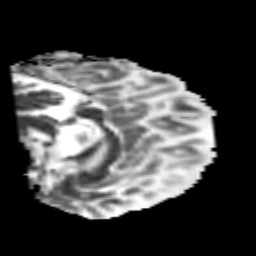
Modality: MD
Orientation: sagittal
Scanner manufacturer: siemens
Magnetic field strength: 3 T
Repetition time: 6.8 s
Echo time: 0.093 s